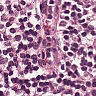
Metastatic tissue present: no